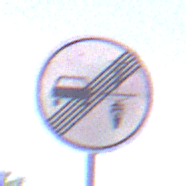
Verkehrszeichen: EndeVerbotUeberholenEinspurigeFahrzeuge
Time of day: Midday
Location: Outdoor (RoadRail)
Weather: Clear
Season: NotSpecified
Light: Natural